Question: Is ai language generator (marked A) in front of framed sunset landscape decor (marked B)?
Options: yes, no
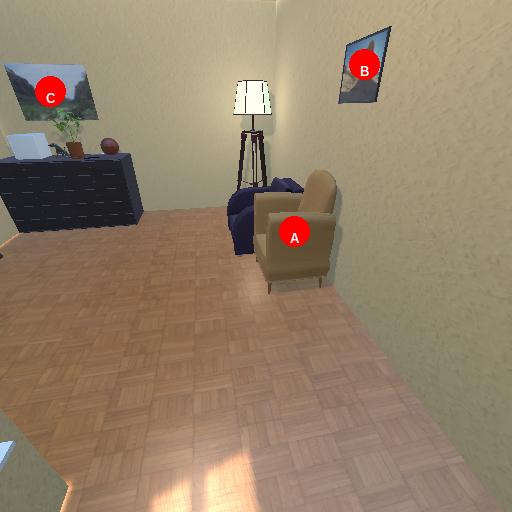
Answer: yes